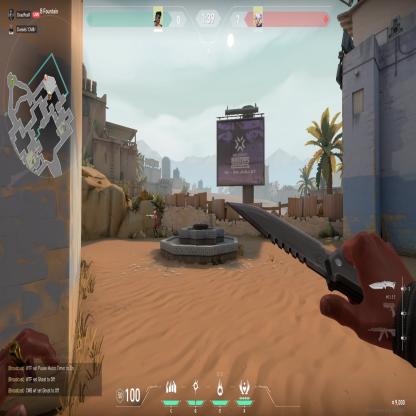
Label: enemy